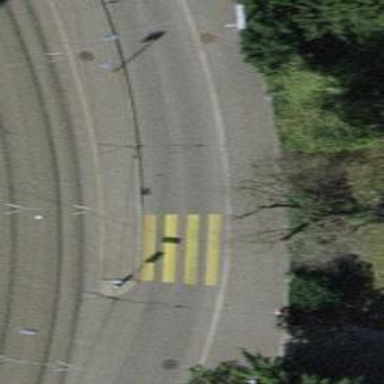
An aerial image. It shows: Kerb barrier.